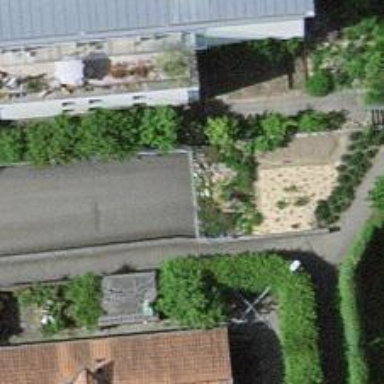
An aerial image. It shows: Parking entrance.